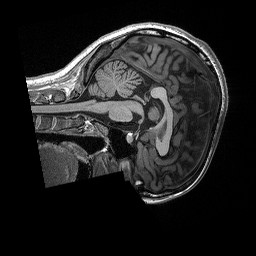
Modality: T1w
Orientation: sagittal
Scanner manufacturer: siemens
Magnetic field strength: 3 T
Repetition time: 2.3 s
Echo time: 0.00298 s